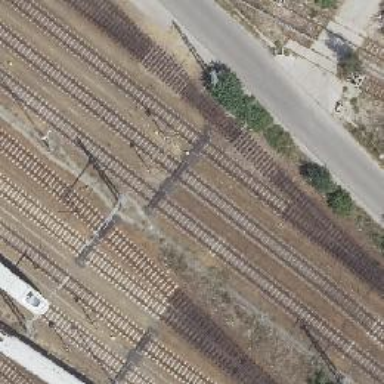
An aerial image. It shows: Railway switch.